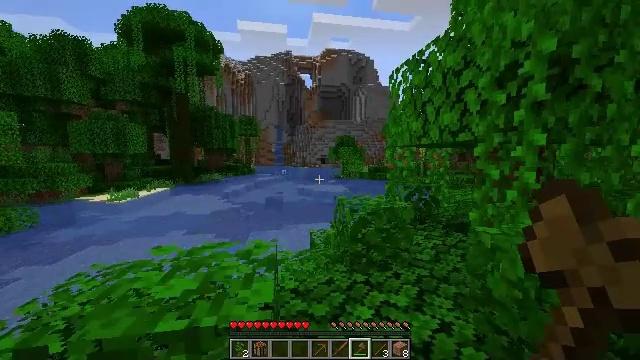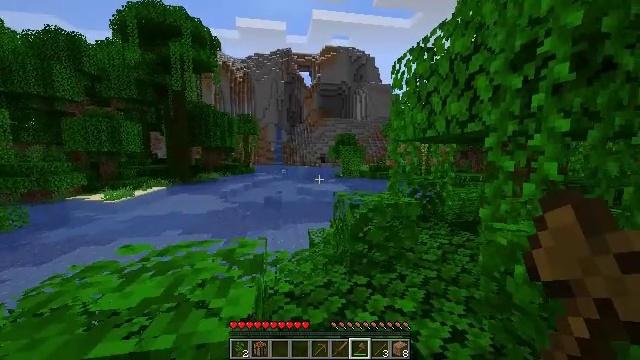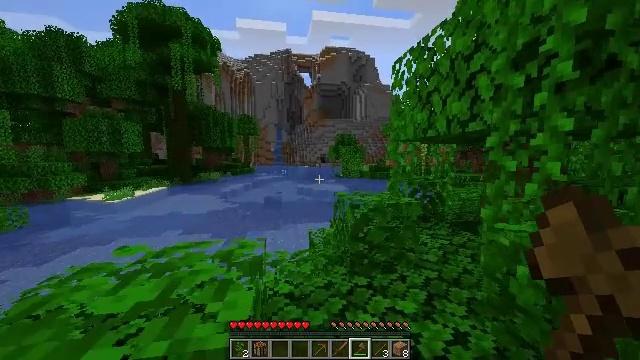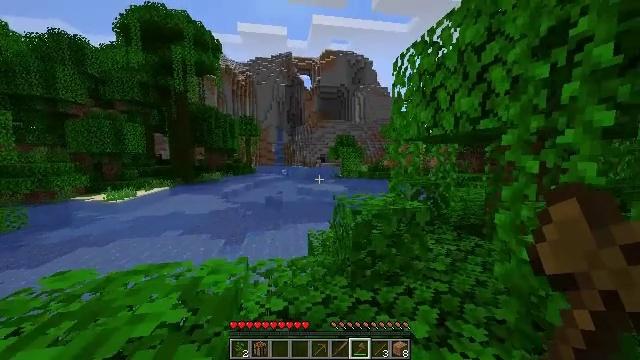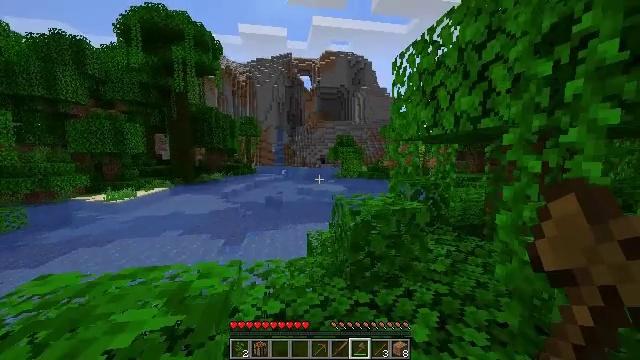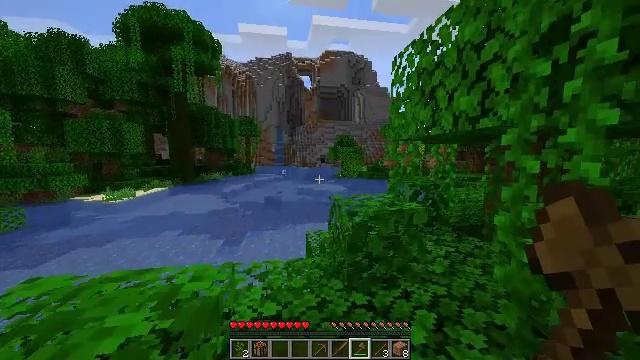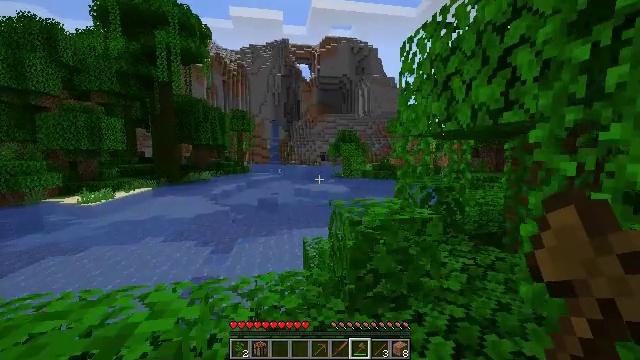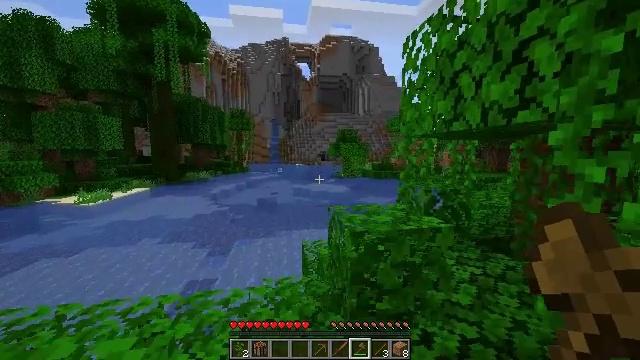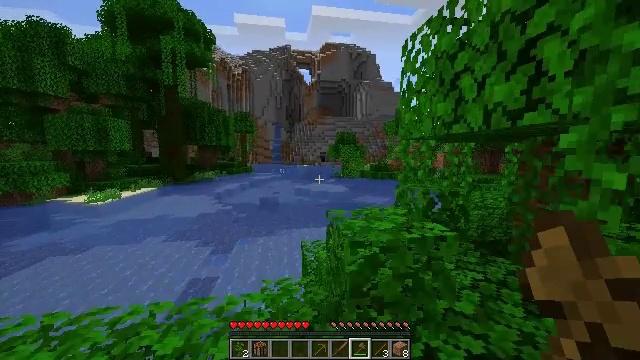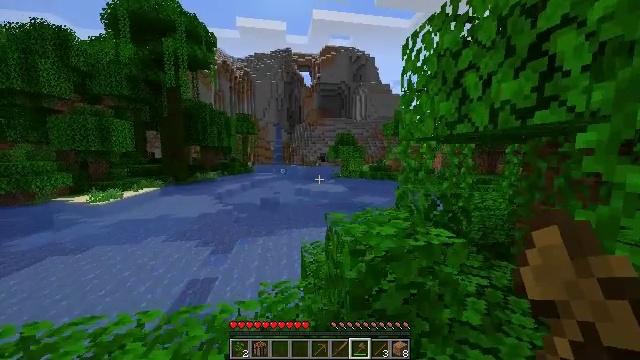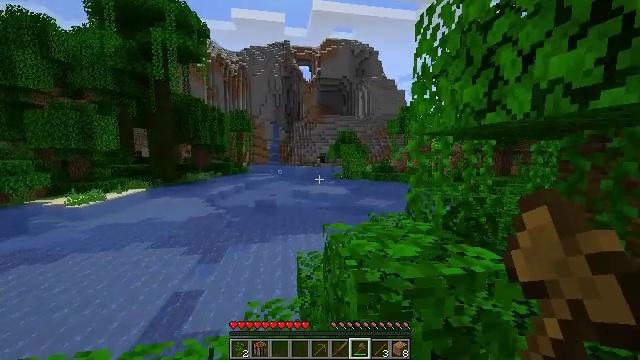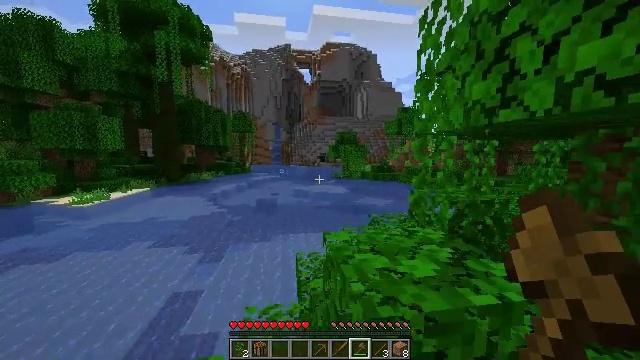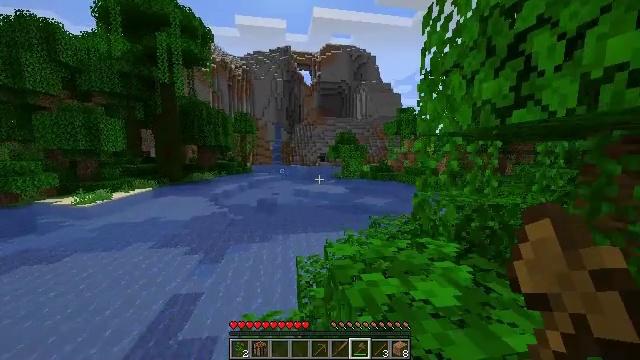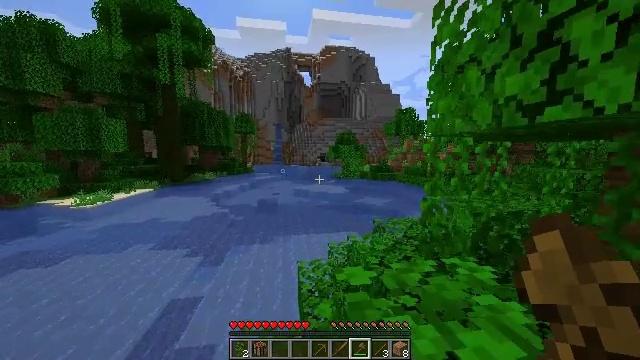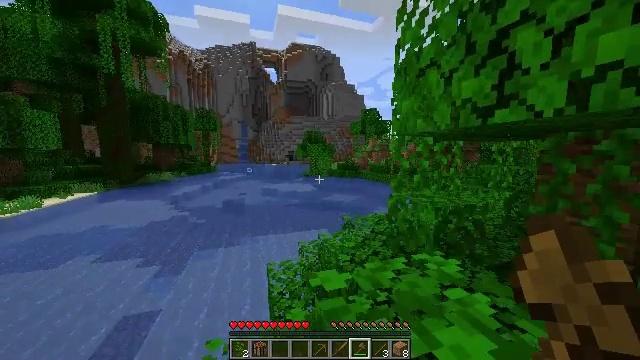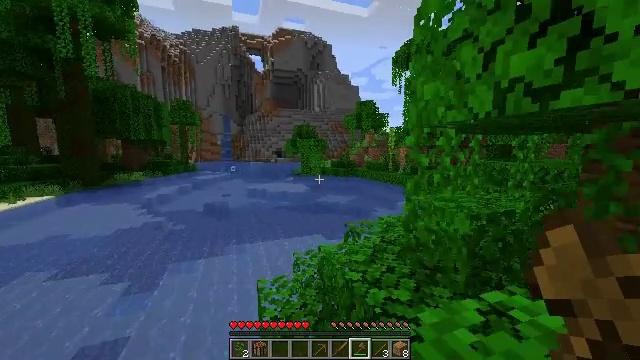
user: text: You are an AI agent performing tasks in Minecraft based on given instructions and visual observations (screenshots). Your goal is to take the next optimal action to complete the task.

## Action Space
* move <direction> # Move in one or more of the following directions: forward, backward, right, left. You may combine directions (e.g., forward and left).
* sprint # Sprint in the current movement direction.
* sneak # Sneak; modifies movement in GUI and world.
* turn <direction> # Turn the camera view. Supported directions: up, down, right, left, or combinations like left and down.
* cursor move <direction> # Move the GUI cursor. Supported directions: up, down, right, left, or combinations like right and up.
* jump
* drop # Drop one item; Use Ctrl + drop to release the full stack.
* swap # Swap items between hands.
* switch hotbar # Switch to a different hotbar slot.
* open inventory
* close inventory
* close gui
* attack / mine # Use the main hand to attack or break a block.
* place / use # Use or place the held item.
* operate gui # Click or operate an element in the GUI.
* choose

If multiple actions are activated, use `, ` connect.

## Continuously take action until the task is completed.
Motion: motion action
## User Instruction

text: Collect some bamboo.
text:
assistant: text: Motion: move forward, sprint
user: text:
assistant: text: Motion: move forward, sprint
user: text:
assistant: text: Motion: move forward, sprint
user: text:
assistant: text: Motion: move forward, sprint
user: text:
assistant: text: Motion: move forward, sprint
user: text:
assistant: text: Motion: move forward, sprint
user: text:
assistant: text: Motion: move forward, sprint
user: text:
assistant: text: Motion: move forward, sprint
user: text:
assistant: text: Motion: move forward, sprint
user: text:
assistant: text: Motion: move forward, sprint
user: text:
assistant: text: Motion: move forward, sprint
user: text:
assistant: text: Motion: move forward, sprint
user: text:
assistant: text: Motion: move forward, sprint
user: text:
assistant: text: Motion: move forward, sprint, turn right
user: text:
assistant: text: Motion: move forward, sprint, turn right
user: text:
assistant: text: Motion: move forward, sprint
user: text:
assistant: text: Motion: move forward, sprint
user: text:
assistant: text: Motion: move forward, sprint, jump
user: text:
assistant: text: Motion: move forward, sprint, jump
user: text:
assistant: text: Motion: move forward, sprint, jump
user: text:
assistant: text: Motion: move forward, sprint, jump
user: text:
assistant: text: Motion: move forward, sprint
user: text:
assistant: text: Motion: move forward, sprint, turn right
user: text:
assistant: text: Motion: move forward, sprint, turn right and down
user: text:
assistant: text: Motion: move forward, sprint, turn right
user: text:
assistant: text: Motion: move forward, sprint, turn right
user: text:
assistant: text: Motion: move forward, sprint, turn right
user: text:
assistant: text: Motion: move forward, sprint, turn right
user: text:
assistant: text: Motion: move forward, sprint, turn right and up
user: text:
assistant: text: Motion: move forward, sprint